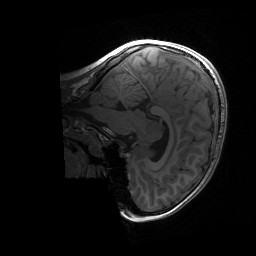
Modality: T1w
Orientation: sagittal
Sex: male
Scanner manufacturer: siemens
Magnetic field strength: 3 T
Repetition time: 1.9 s
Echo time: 0.00243 s